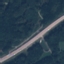
Land use / land cover: Highway